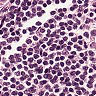
Metastatic tissue present: no